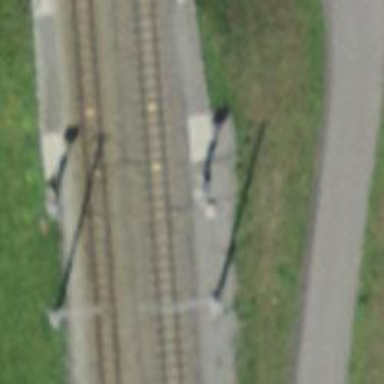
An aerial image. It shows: Railway signal.